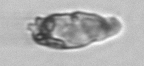
Label: Warnowia